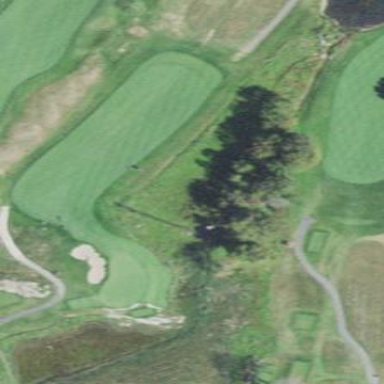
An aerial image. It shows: Rough area on grassy golf course.